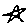
Label: star